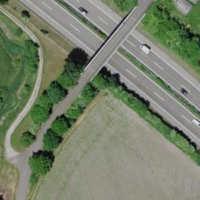
EUNIS habitat code: 57
Species observed at this site:
Salvia pratensis